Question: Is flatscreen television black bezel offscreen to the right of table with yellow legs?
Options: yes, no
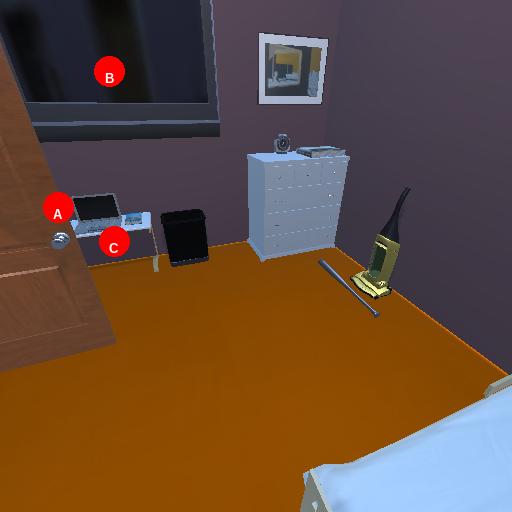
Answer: yes